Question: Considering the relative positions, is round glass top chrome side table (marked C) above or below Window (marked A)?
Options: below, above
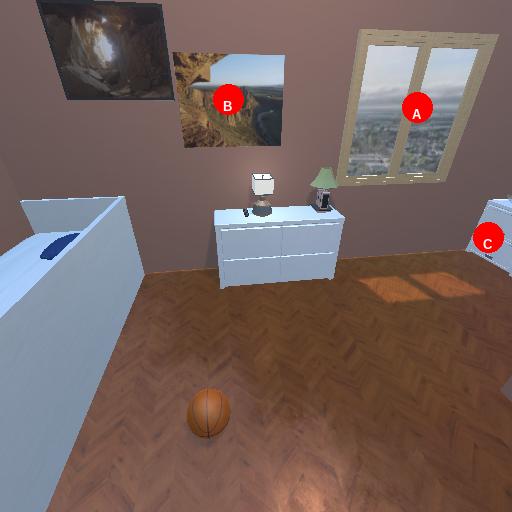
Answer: below